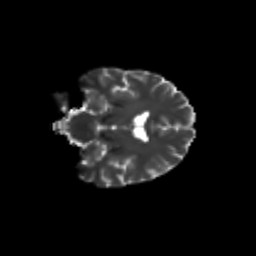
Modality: T2w
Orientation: coronal
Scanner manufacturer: siemens
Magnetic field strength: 3 T
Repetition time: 9.2 s
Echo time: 0.084 s